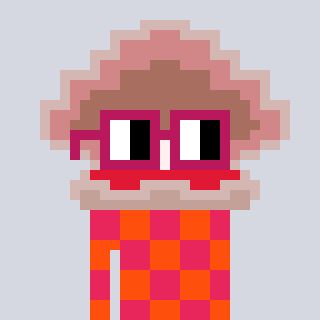
a pixel art character with square dark red glasses, a oyster-shaped head and a orange-colored body on a cool background